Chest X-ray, PA view. Patient: 46 years old, sex M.
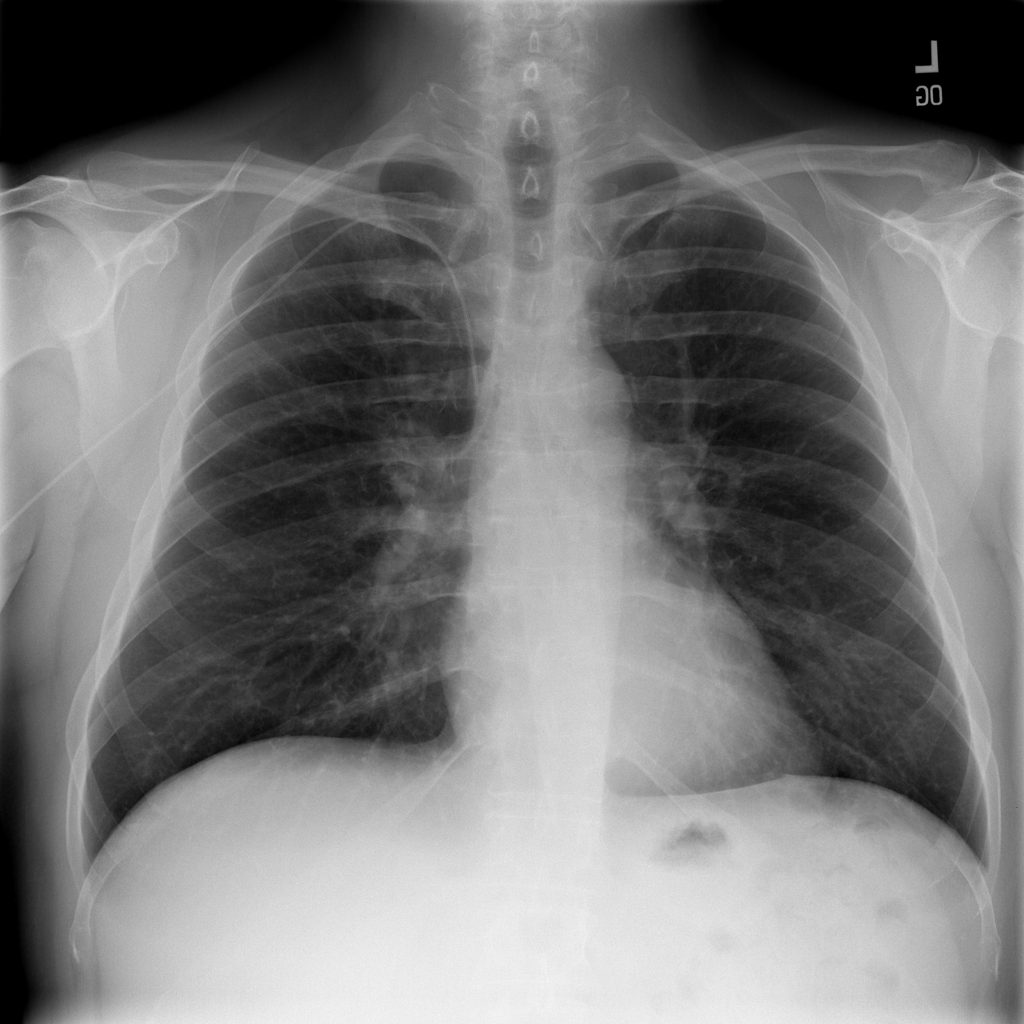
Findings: No Finding